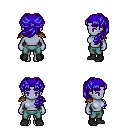
a pixel art fantasy rpg character, female body template, dark elf, purple skin, leather shoulder armor, teal pants, blue princess hairstyle, black shoes, four views (front, back, left, right), 2x2 character sprite sheet, small pixel art, hard edges, no anti-aliasing